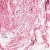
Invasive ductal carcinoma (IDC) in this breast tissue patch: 0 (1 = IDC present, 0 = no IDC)